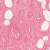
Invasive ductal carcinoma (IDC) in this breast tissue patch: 0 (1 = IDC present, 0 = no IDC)